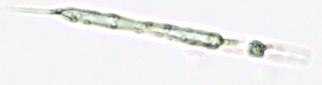
Label: Rhizosolenia